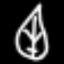
Label: leaf